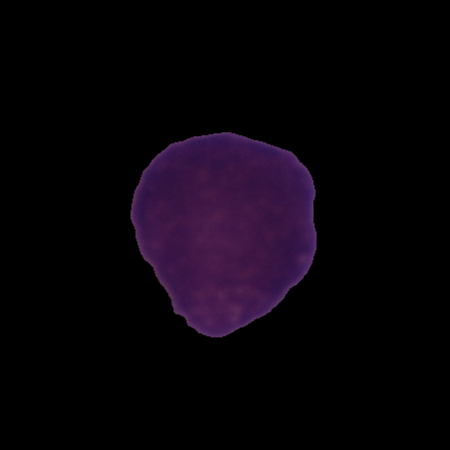
Label: cancer